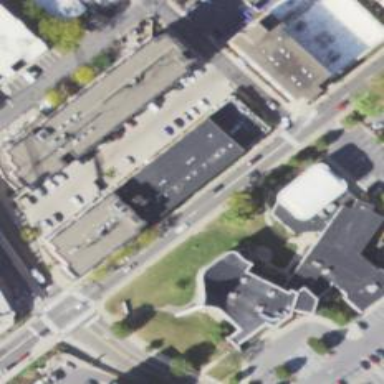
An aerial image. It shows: Image showing building with apartments.